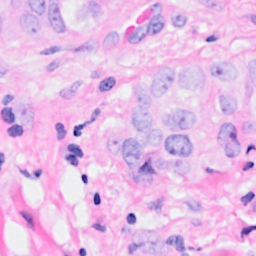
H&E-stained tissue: Breast